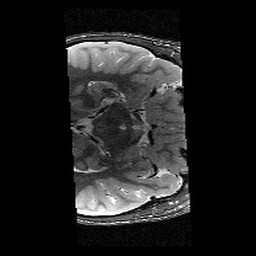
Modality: T2w
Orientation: axial
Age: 12
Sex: male
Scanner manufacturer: siemens
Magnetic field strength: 3 T
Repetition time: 9.23 s
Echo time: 0.067 s